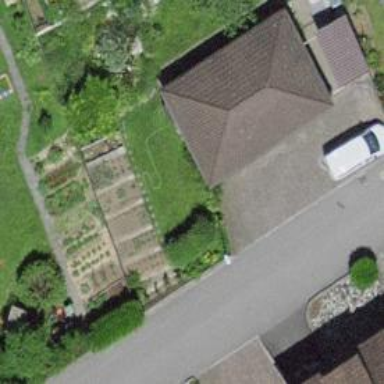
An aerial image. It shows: Garage.